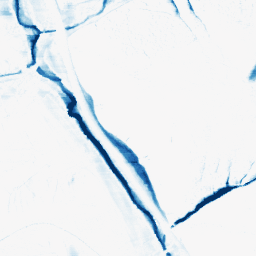
Category: morphological
Decomposition family: morphological_ellipse
Decomposition parameters: operation: closing
width: 5
height: 20
Upsampling method: lanczos
Upsampling parameters: scale: 8
Upsampling scale: 8